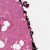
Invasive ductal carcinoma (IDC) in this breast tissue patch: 0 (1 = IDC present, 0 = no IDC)